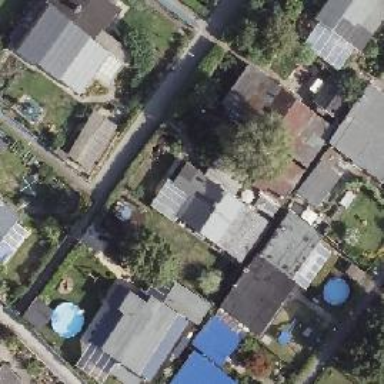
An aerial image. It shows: Allotment house.